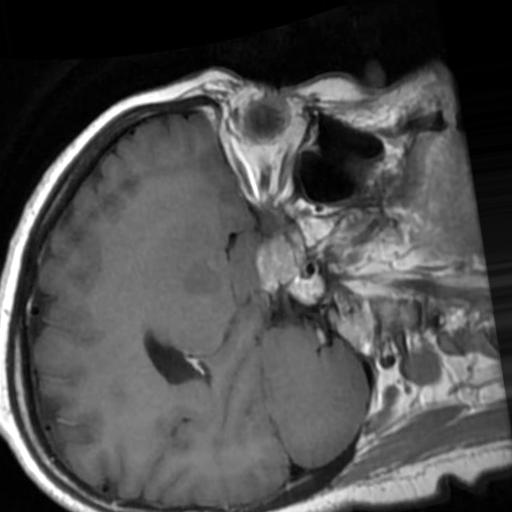
Label: brain_tumor